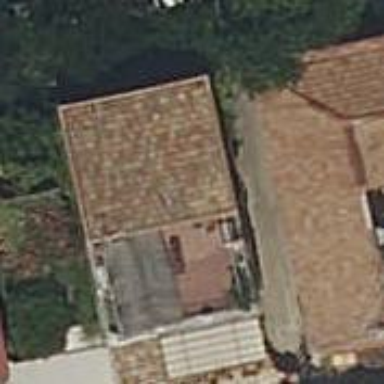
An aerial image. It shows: Detached building.